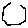
Label: hexagon